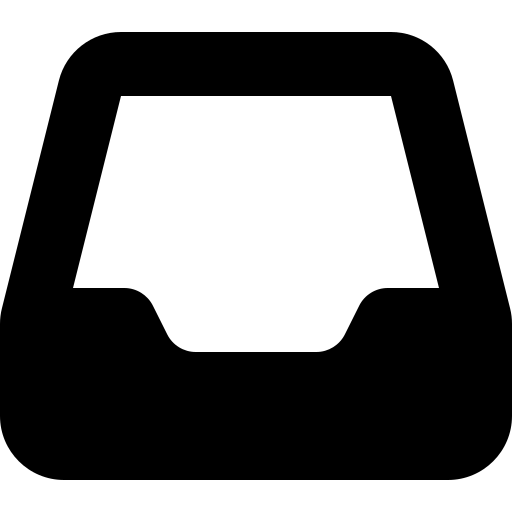
Tags: icon, FontAwesome, fa-icon, solid, inbox